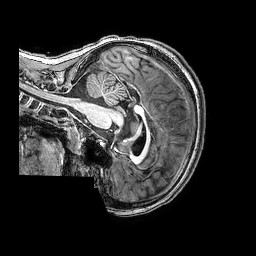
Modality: T1w
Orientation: sagittal
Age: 6
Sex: male
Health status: healthy